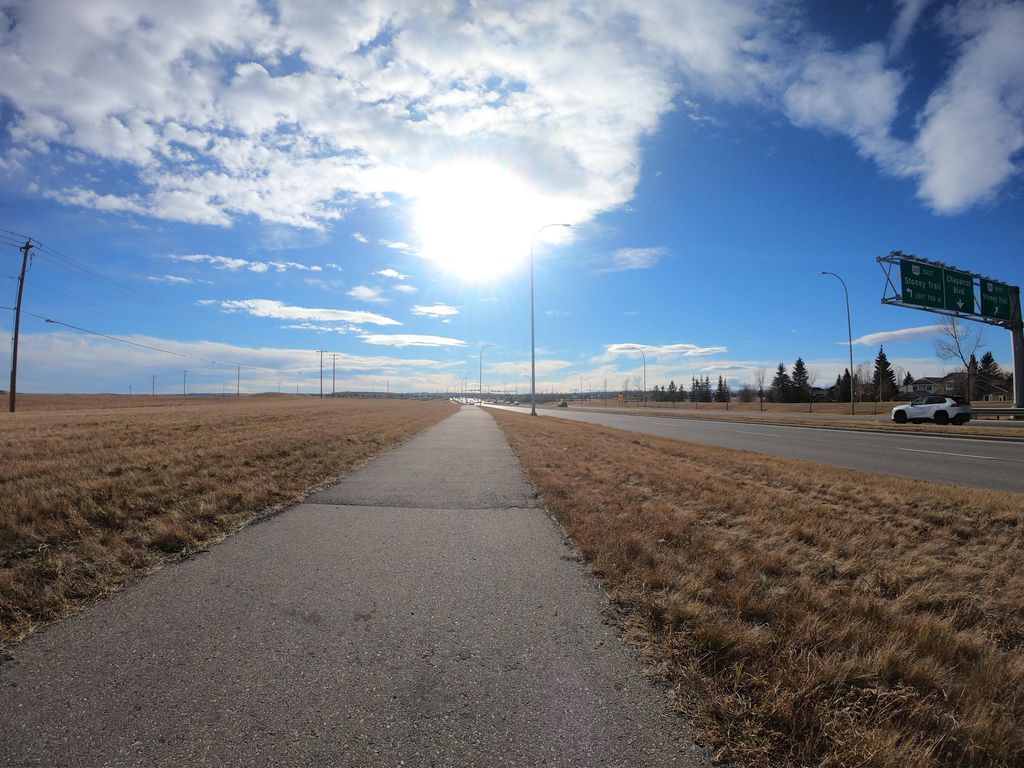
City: calgary